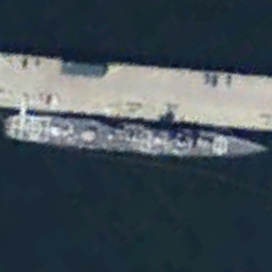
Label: cruiser